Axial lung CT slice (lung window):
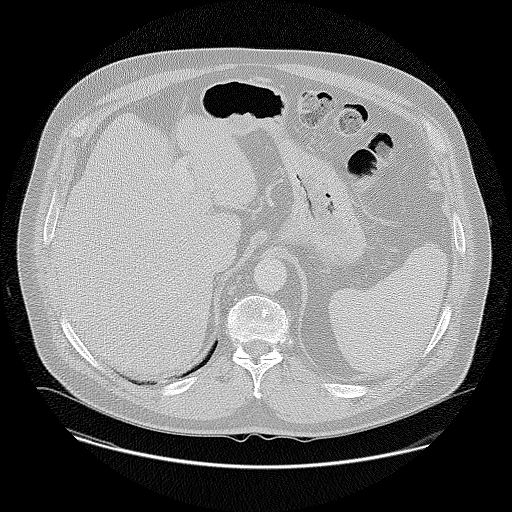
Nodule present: no